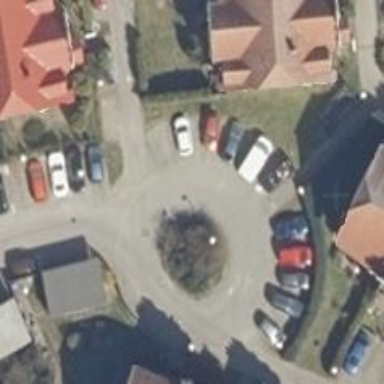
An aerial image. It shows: Living street.